Field crop: maize
Growth stage: 1
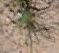
Species: salsola